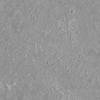
Atmospheric dust classification: not_dusty